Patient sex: F
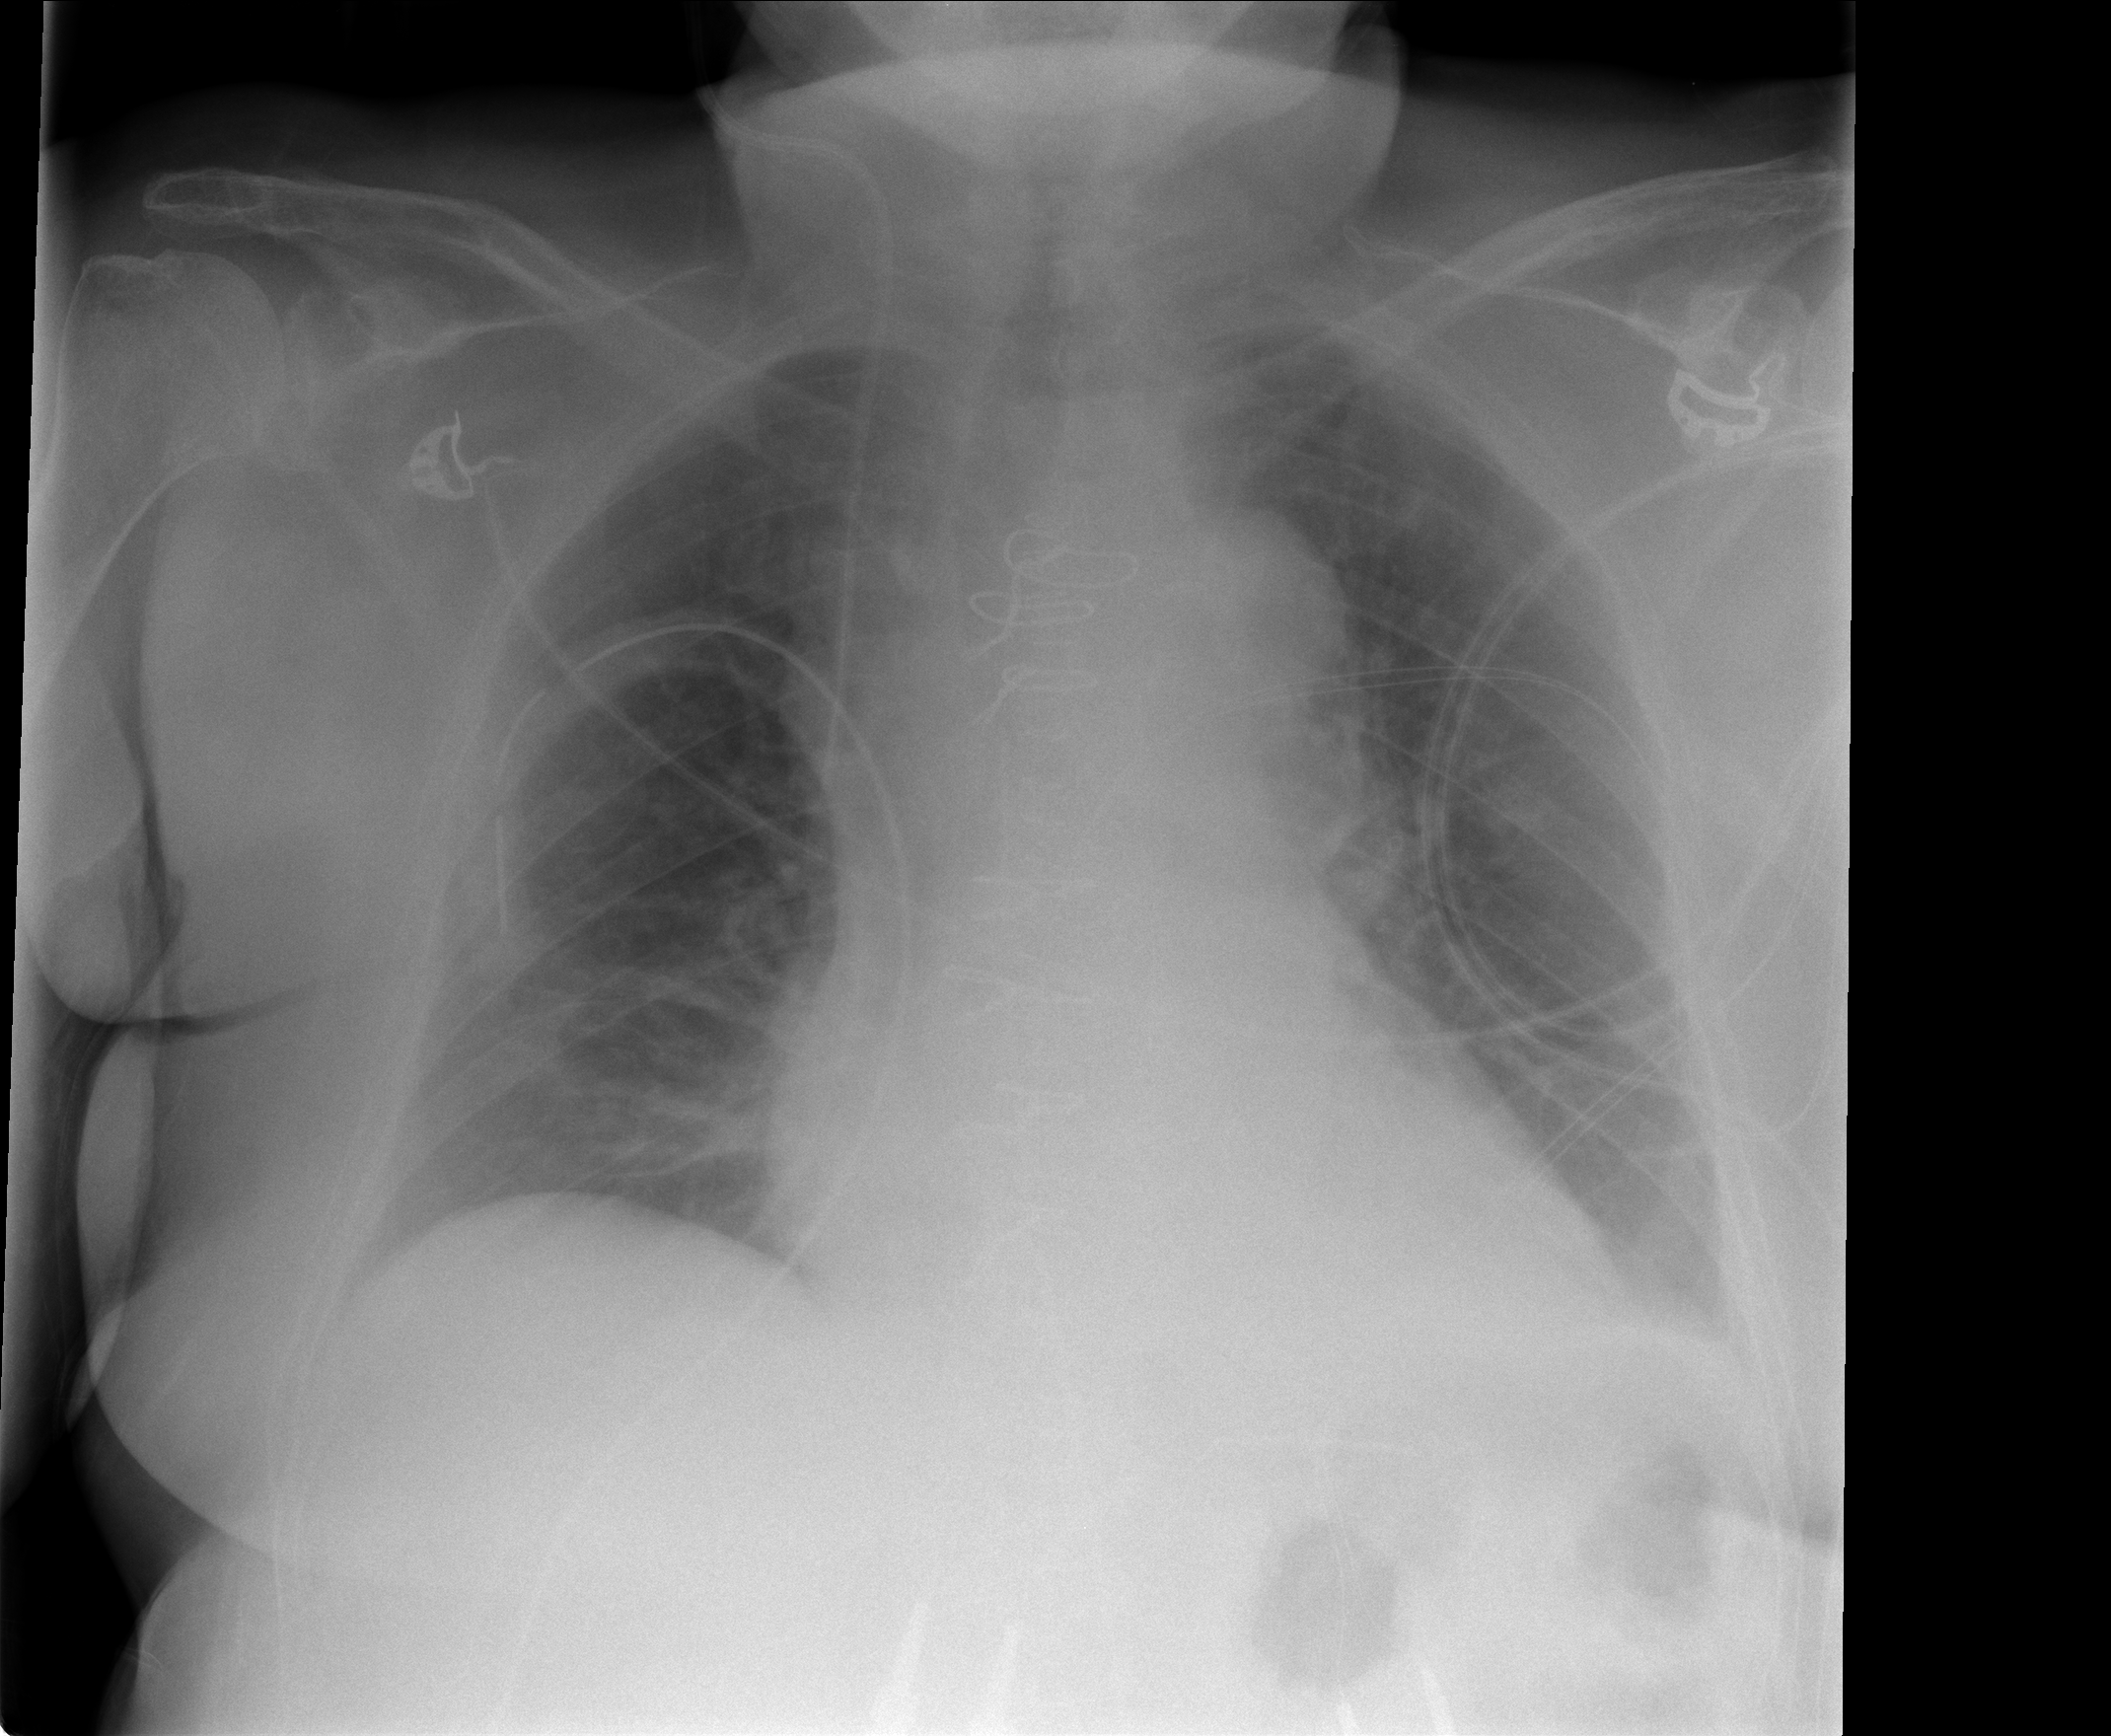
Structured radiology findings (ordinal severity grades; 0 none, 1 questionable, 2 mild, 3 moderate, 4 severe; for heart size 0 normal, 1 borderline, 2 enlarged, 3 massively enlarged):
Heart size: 2
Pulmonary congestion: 0
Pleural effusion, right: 0
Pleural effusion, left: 1
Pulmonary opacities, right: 0
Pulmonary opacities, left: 0
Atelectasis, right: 0
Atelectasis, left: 1